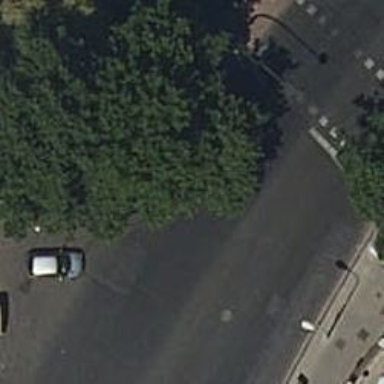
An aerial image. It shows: Primary highway with asphalt surface. There is diagonal street side parking on the right lane.